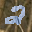
Label: 2